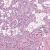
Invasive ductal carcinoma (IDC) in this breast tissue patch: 1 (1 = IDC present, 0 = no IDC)